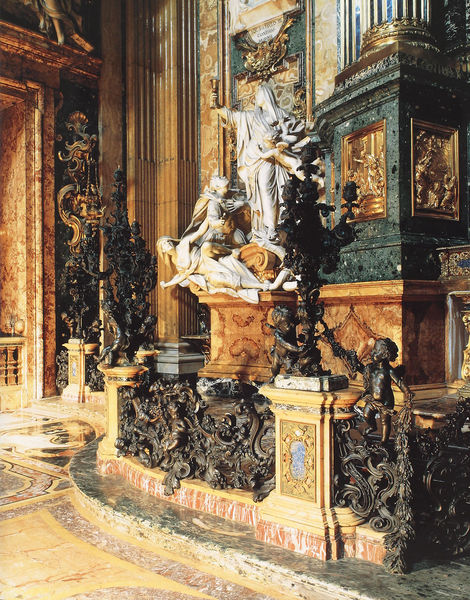
Titel: Ignatius-Altar (hl. Ignatius von Loyola)
Künstler: Andrea Pozzo
Standort: Rom, Il Gesù (EU - I - Latium)
Schlagwörter: blau, dunkel, gruppe, weiß, gelb, grün, frau, hell, marmor, schwarz, säule, säulen, rot, barock, sockel, brüstung, gitter, kirche, gold, kelch, innen, engel, putte, putto, skulptur, statue, relief, bank, figuren, leuchter, geländer, stufe, bronze, podest, eisen, schmiedeeisen, kirch, balustrade, allegorie, altar, rom, wappen, schnörkel, skulpturen, öllampe, statuen, kirchenraum, kanneluren, volute, heilige, postament, putten, maria, glauben, putti, absperrung, grabmal, kannelur, vielfarbig, kirche#, reklief